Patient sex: M
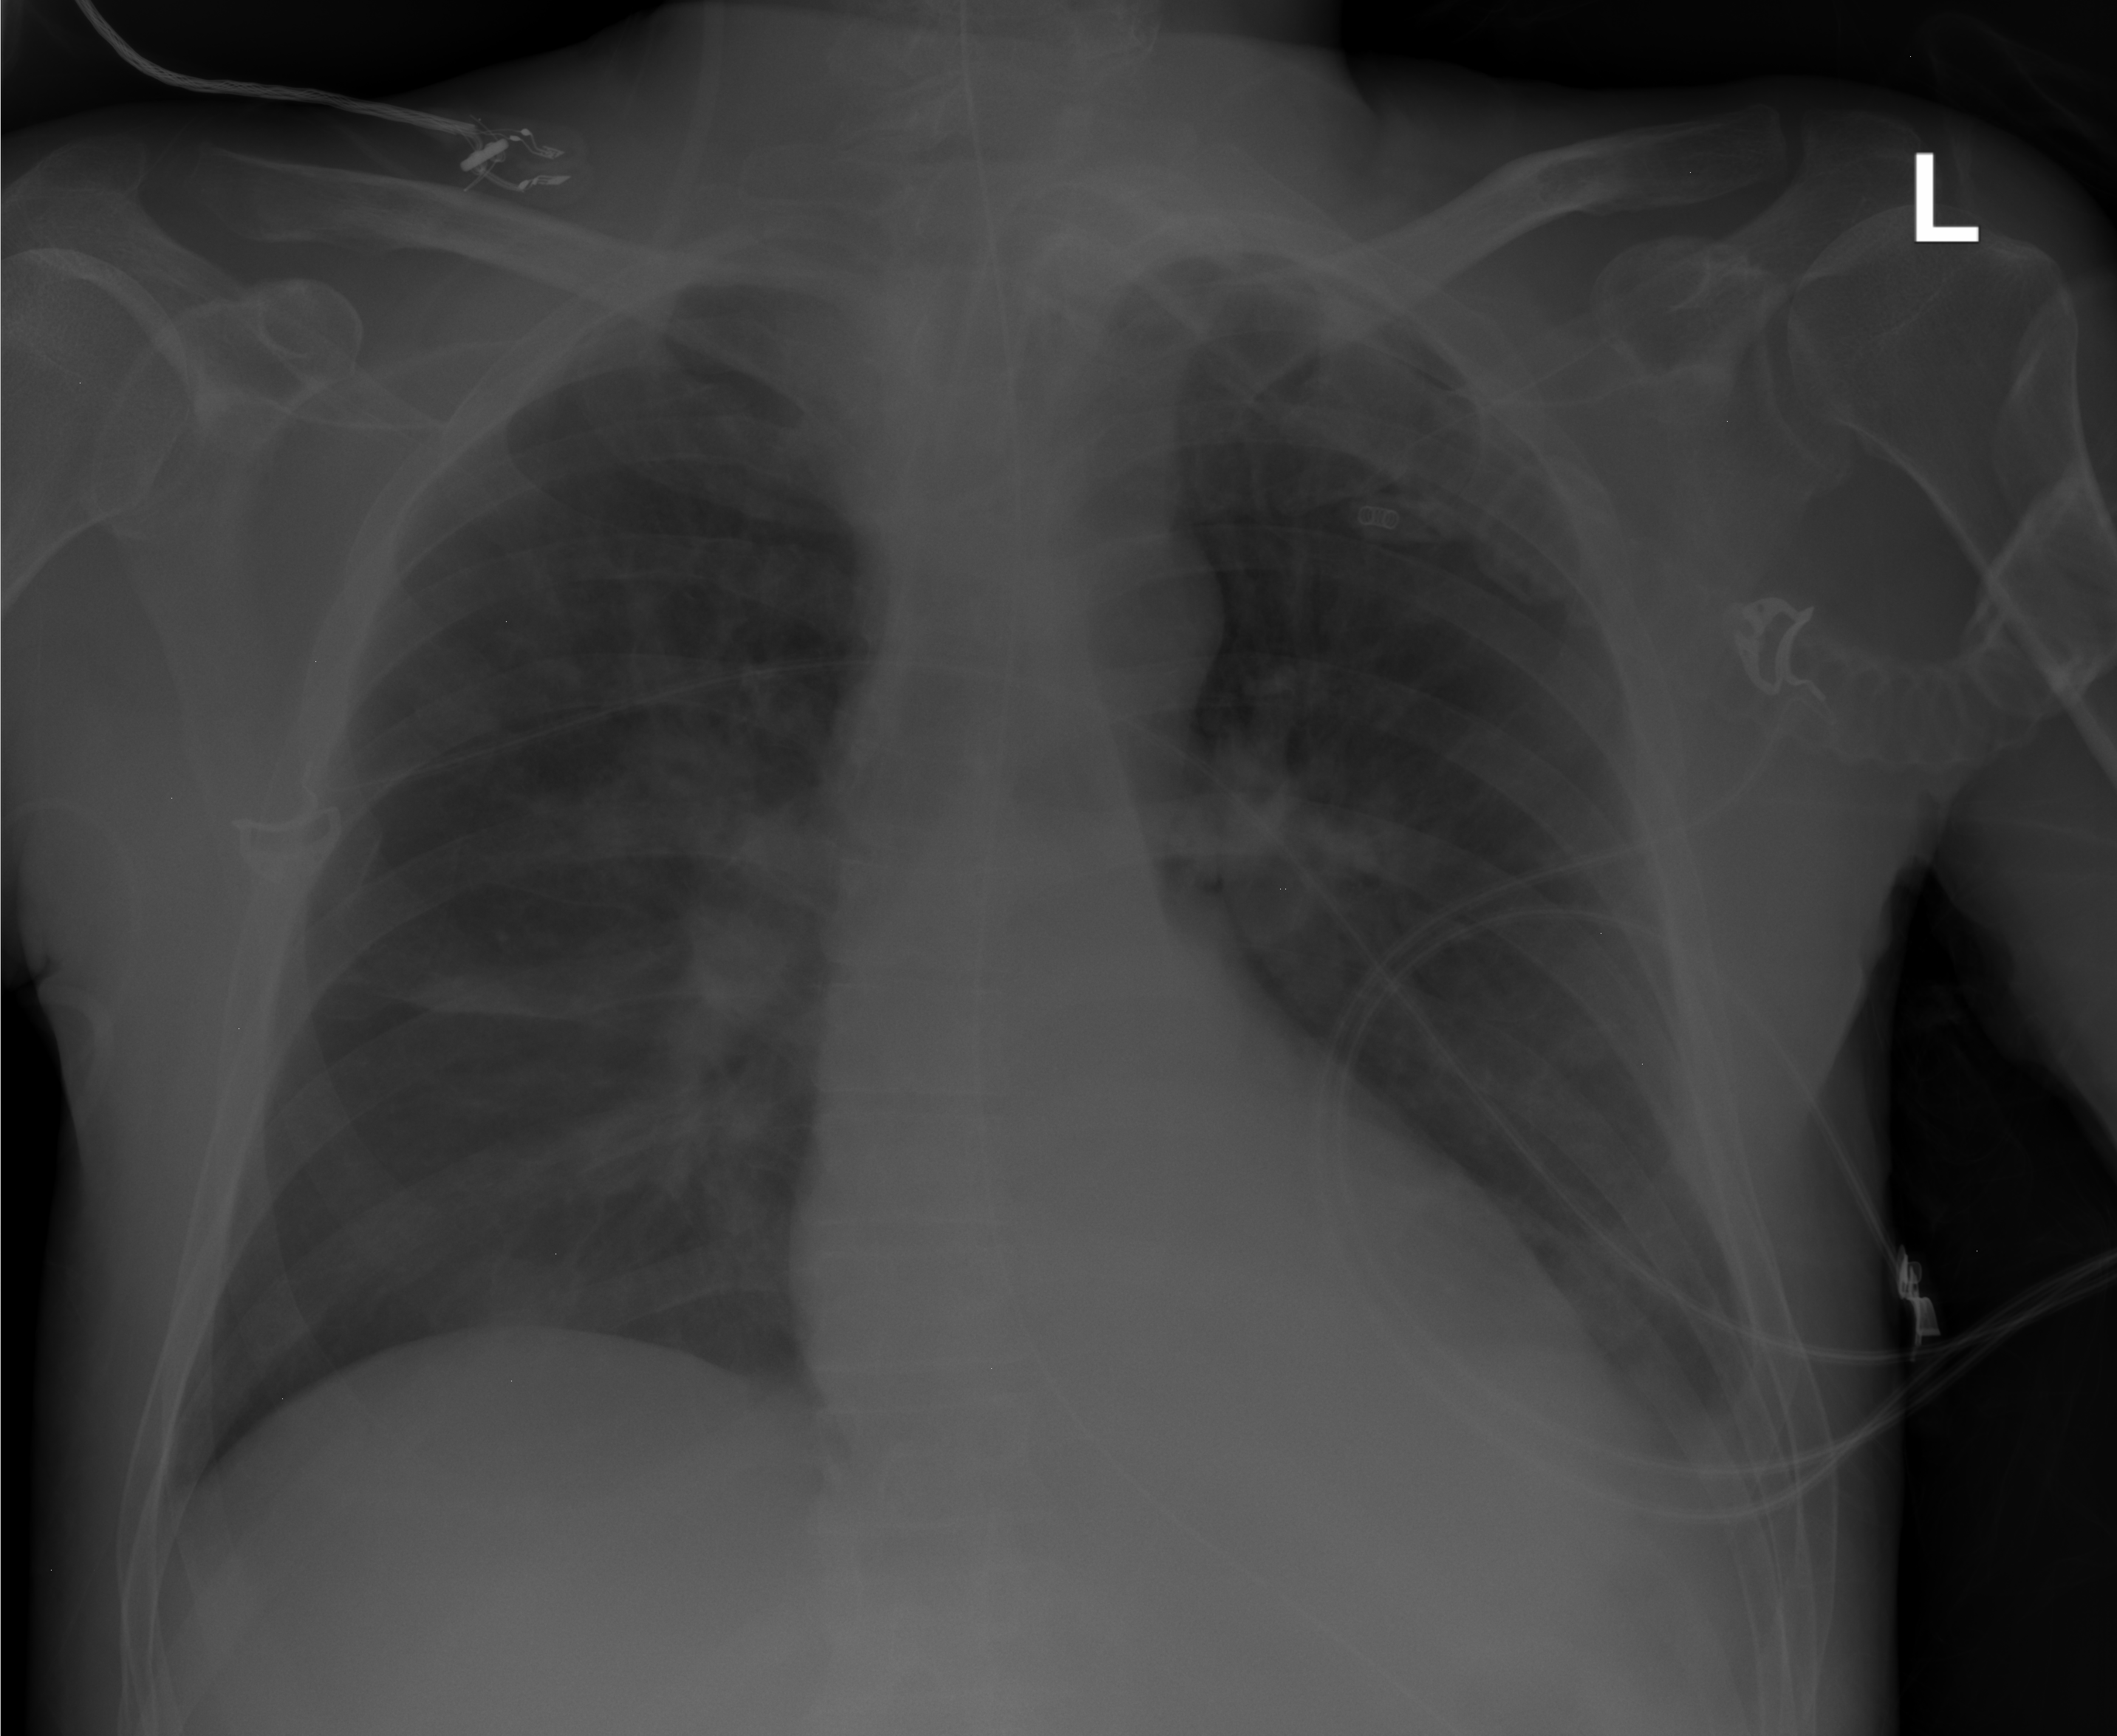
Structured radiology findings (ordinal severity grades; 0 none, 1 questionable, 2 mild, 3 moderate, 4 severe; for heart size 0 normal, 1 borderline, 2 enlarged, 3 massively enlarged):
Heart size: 0
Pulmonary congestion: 2
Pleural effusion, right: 0
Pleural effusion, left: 1
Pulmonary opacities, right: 2
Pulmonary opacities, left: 2
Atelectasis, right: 0
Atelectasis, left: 2